This time-frequency spectrogram was computed from a bearing vibration snapshot; brighter regions carry more energy. What is the most likely bearing condition (normal, inner_race, outer_race, ball)?
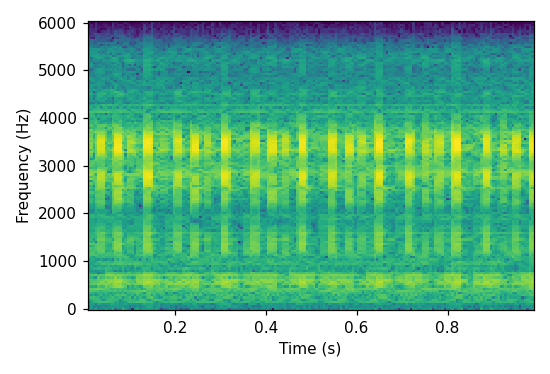
Answer: outer_race